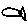
Label: fish